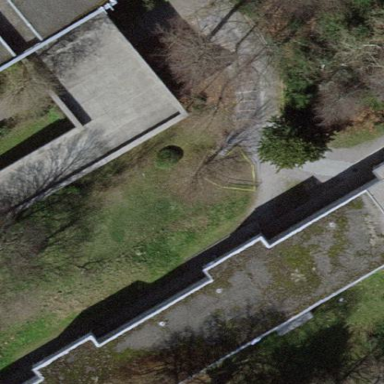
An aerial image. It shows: School building.